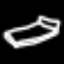
Label: bed